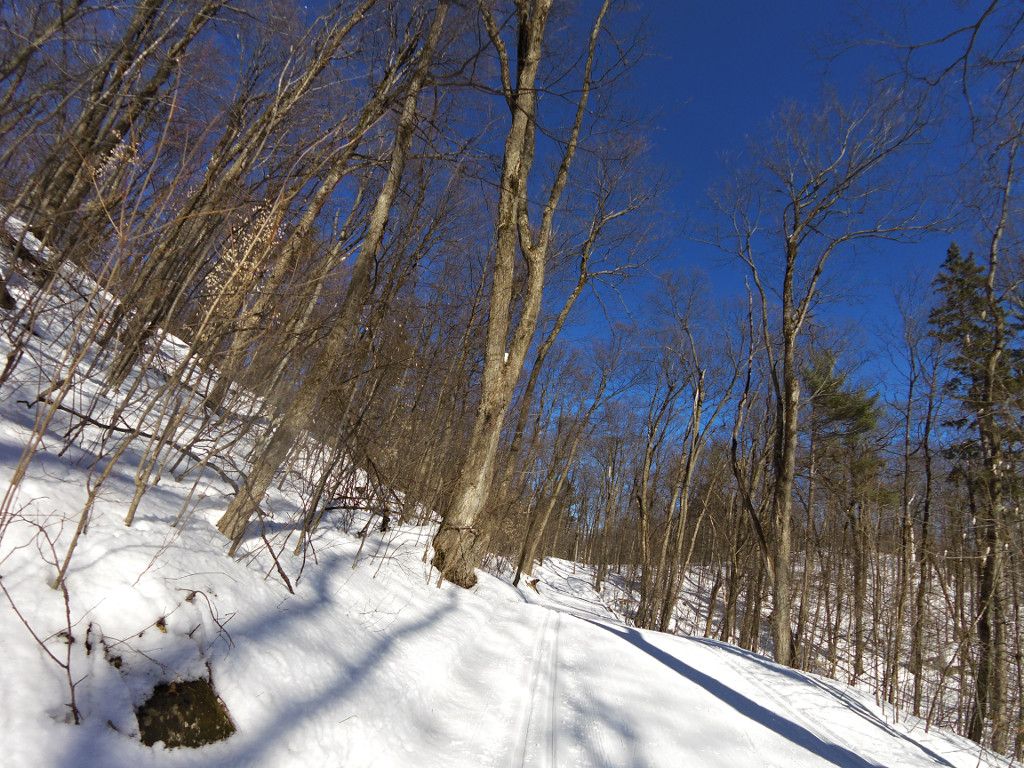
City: ottawa-gatineau